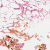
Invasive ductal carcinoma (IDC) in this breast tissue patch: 0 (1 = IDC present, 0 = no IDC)